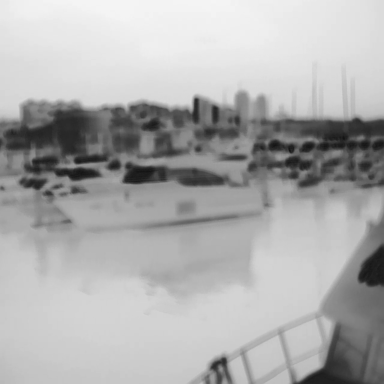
There are four canoes in the infrared image.